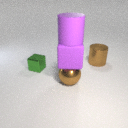
large purple rubber cube above large brown metal sphere